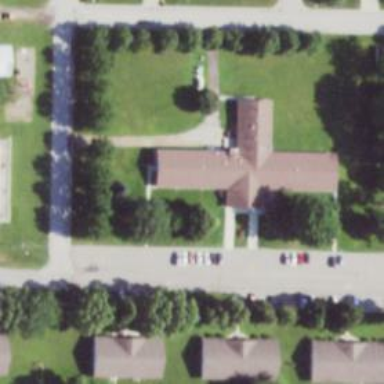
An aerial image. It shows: Nursing home.